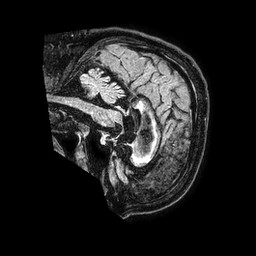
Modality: FLAIR
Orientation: sagittal
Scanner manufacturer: philips
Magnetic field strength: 1.5 T
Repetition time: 4.8 s
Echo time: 0.3 s